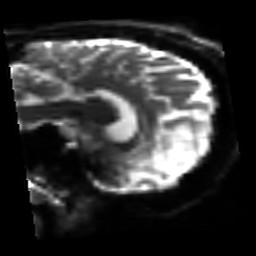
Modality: sbref
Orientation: sagittal
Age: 42
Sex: male
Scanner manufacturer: siemens
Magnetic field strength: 3 T
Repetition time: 3.2 s
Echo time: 0.081 s